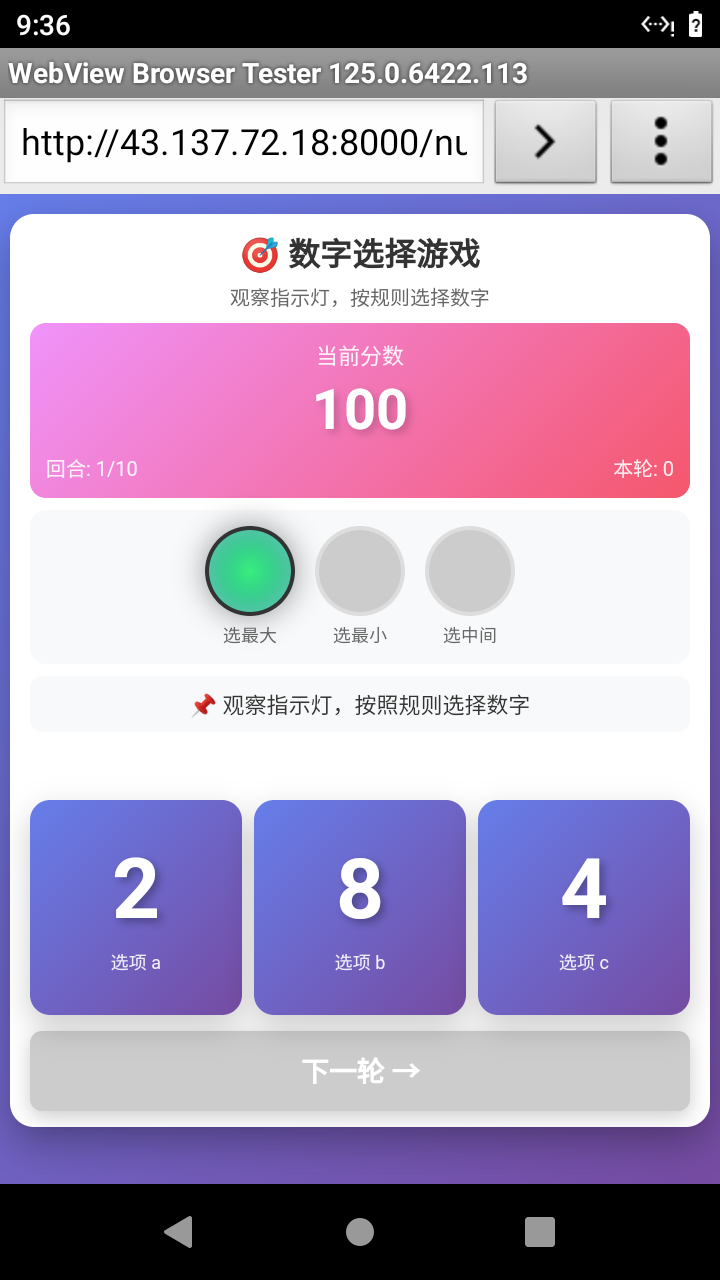

Select the correct number based on the traffic light color.
Answer: 1